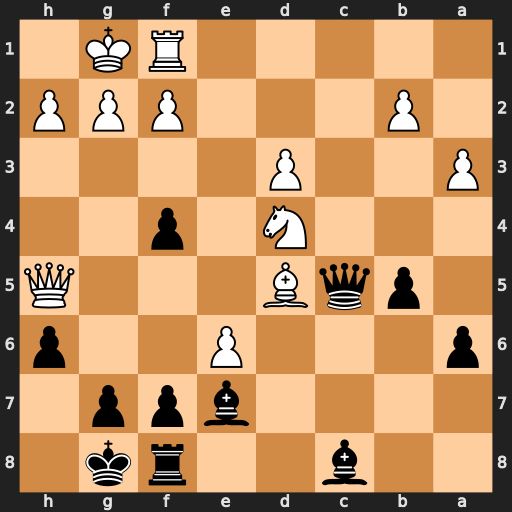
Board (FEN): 2b2rk1/4bpp1/p3P2p/1pqB3Q/3N1p2/P2P4/1P3PPP/5RK1
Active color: b
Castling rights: -
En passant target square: -
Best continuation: Qxd4 exf7+ Kh8